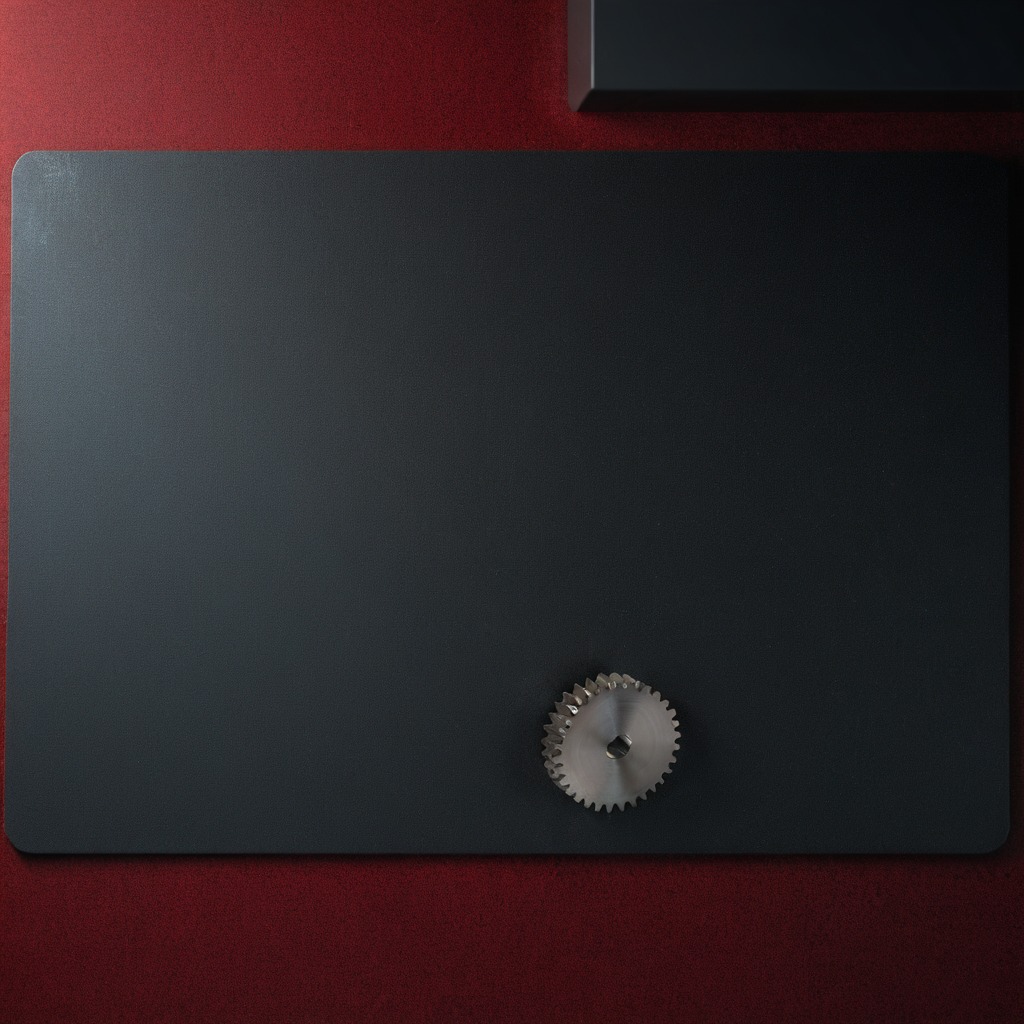
A steel gear with teeth is lying on the tabletop.